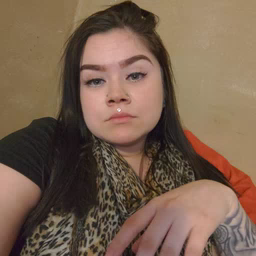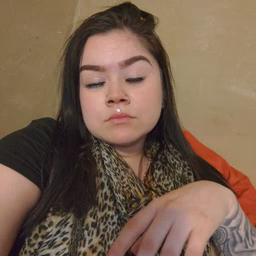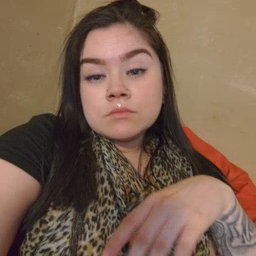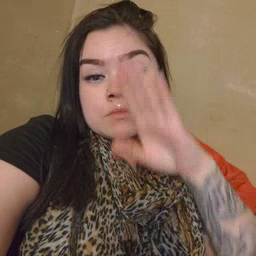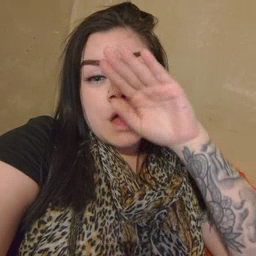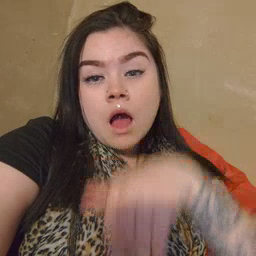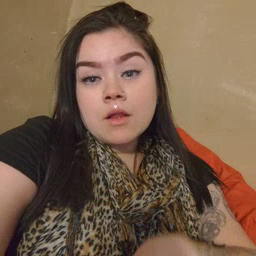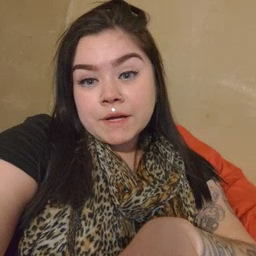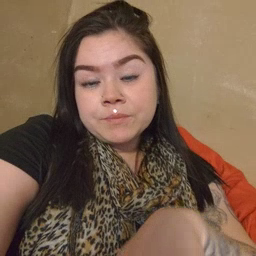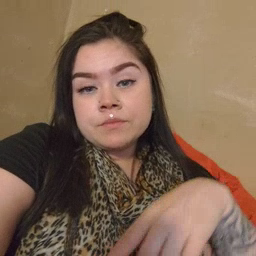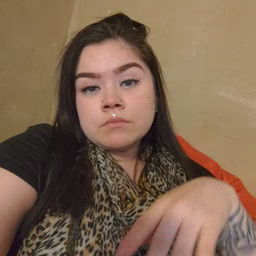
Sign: elephant